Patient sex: M
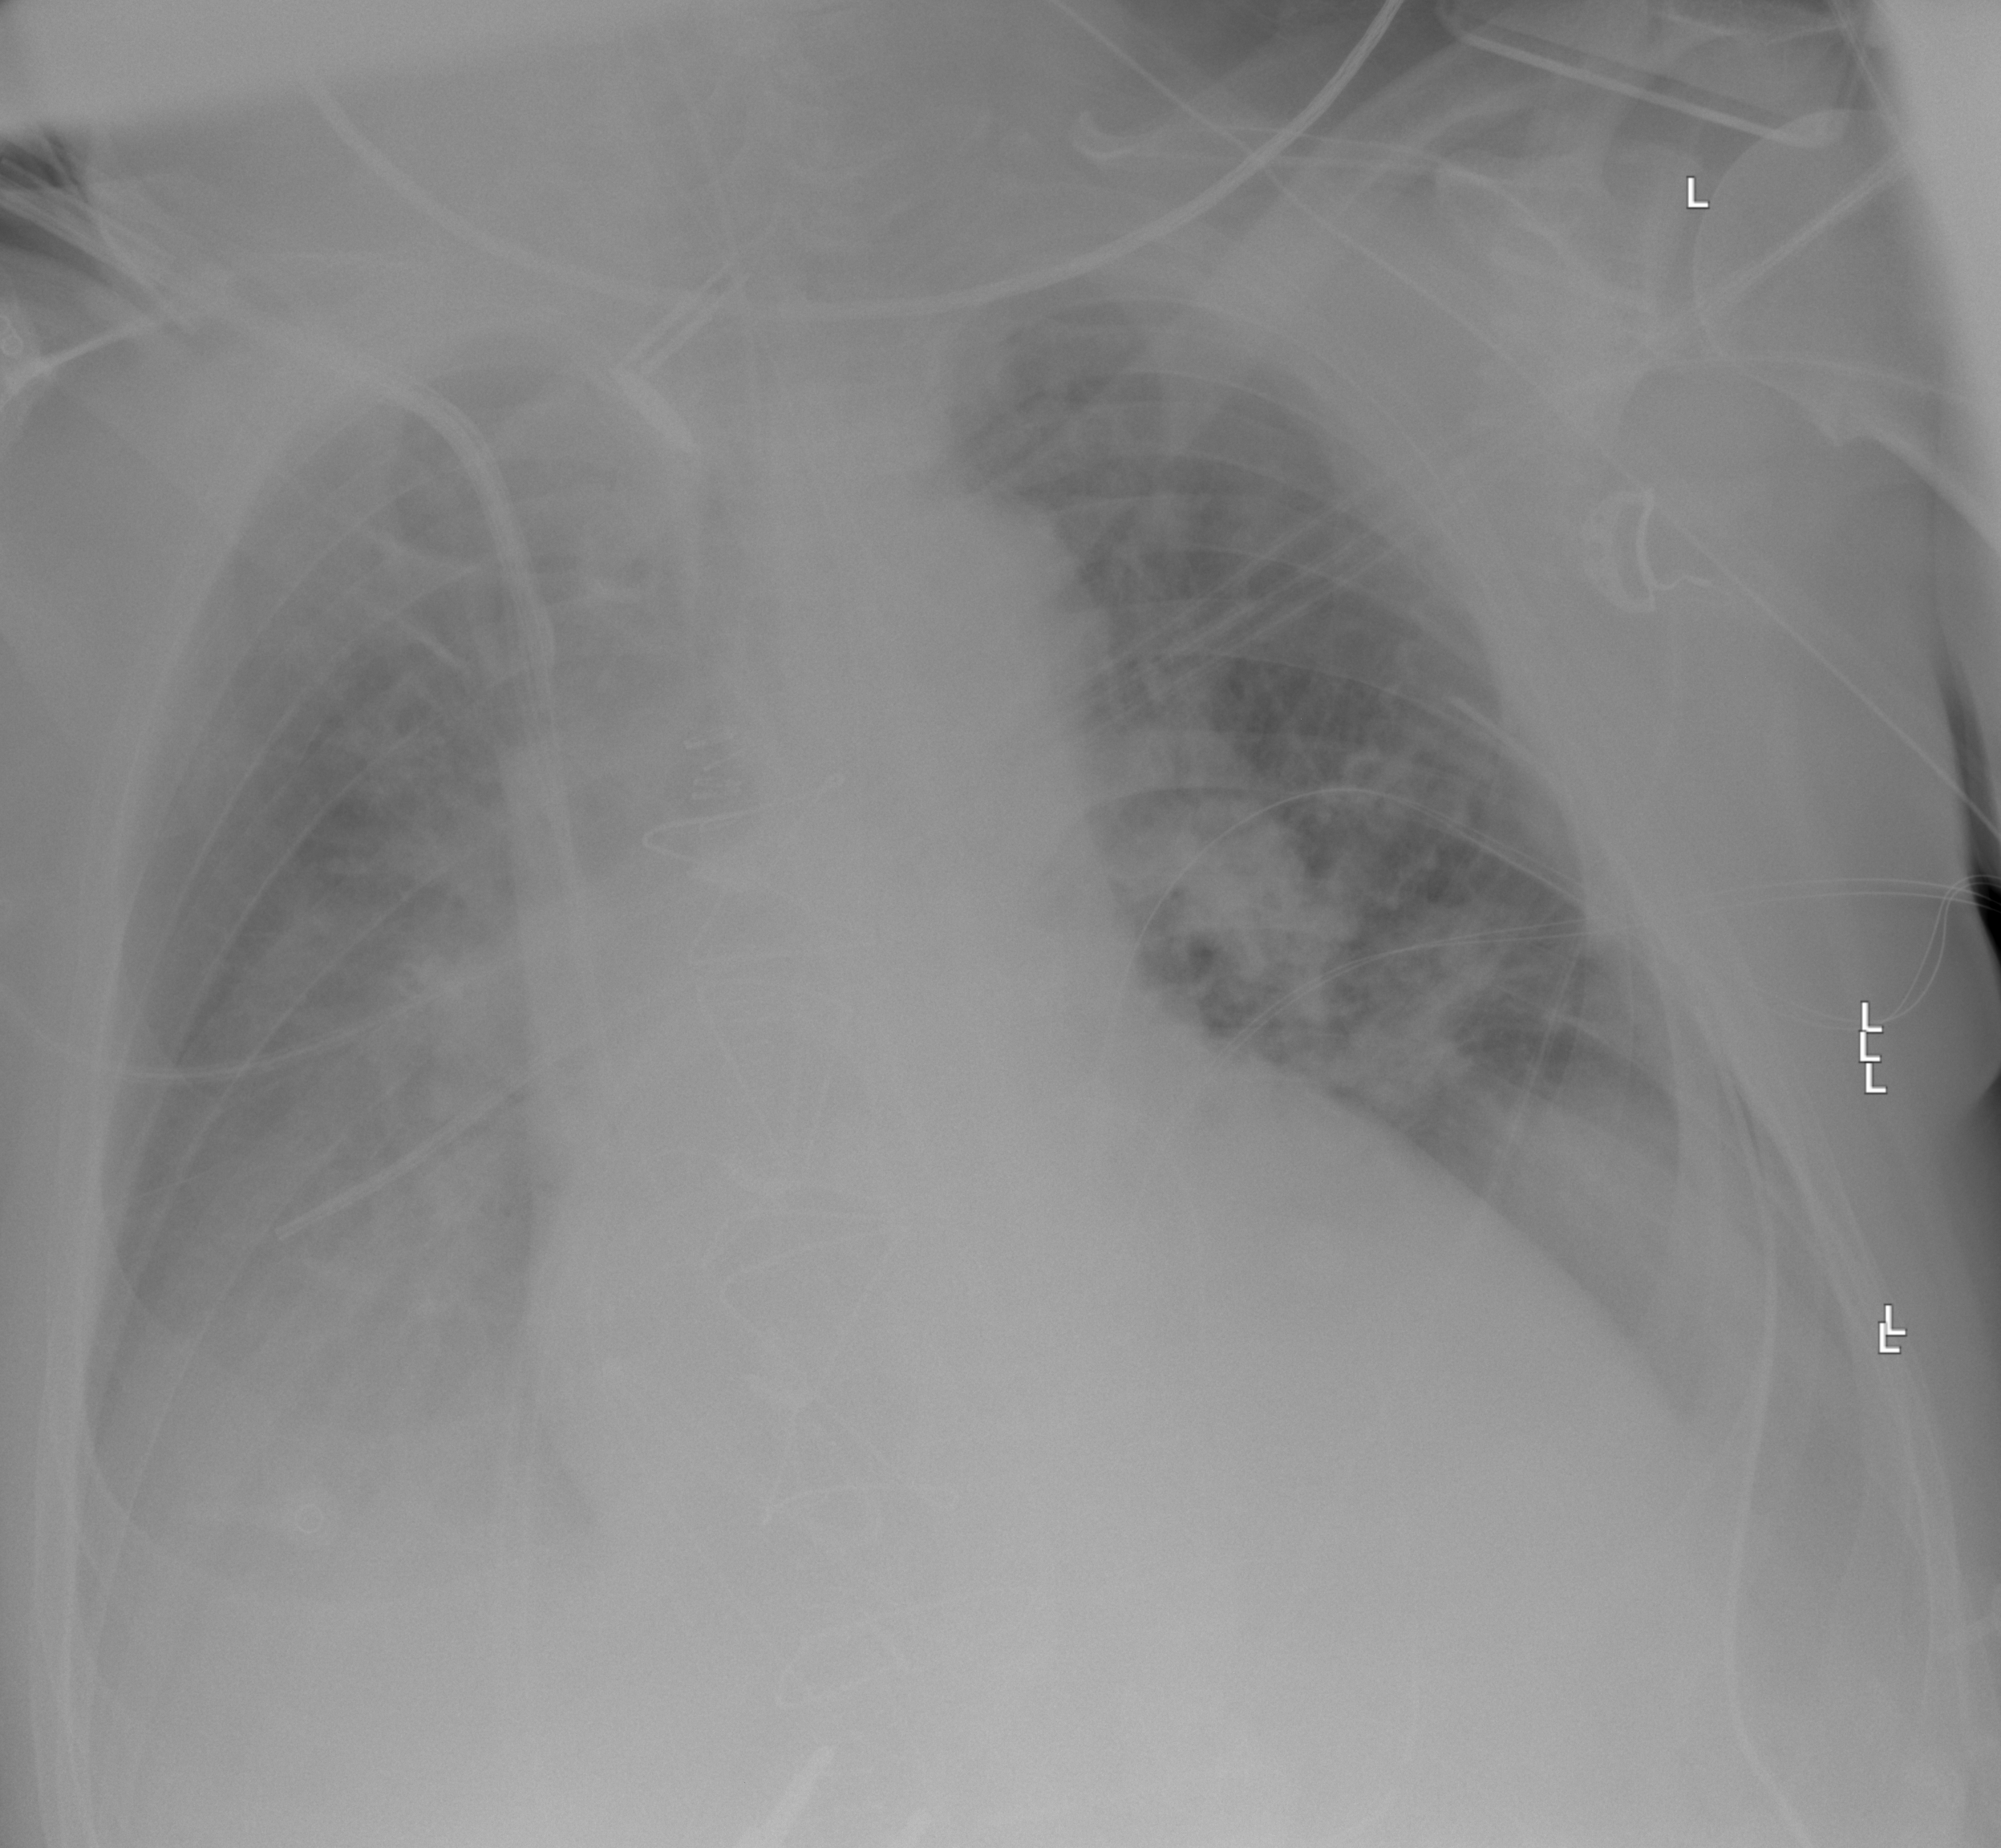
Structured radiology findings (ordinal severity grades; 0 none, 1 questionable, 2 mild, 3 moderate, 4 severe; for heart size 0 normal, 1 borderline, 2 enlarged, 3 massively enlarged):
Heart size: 0
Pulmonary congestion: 2
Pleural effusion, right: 2
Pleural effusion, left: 1
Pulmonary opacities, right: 2
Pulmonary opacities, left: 2
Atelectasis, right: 2
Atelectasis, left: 2